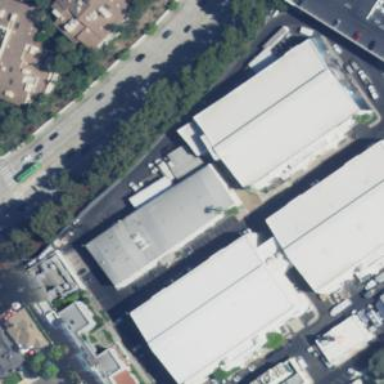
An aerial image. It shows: Industrial building that houses cinema.